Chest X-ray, PA view. Patient: 46 years old, sex F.
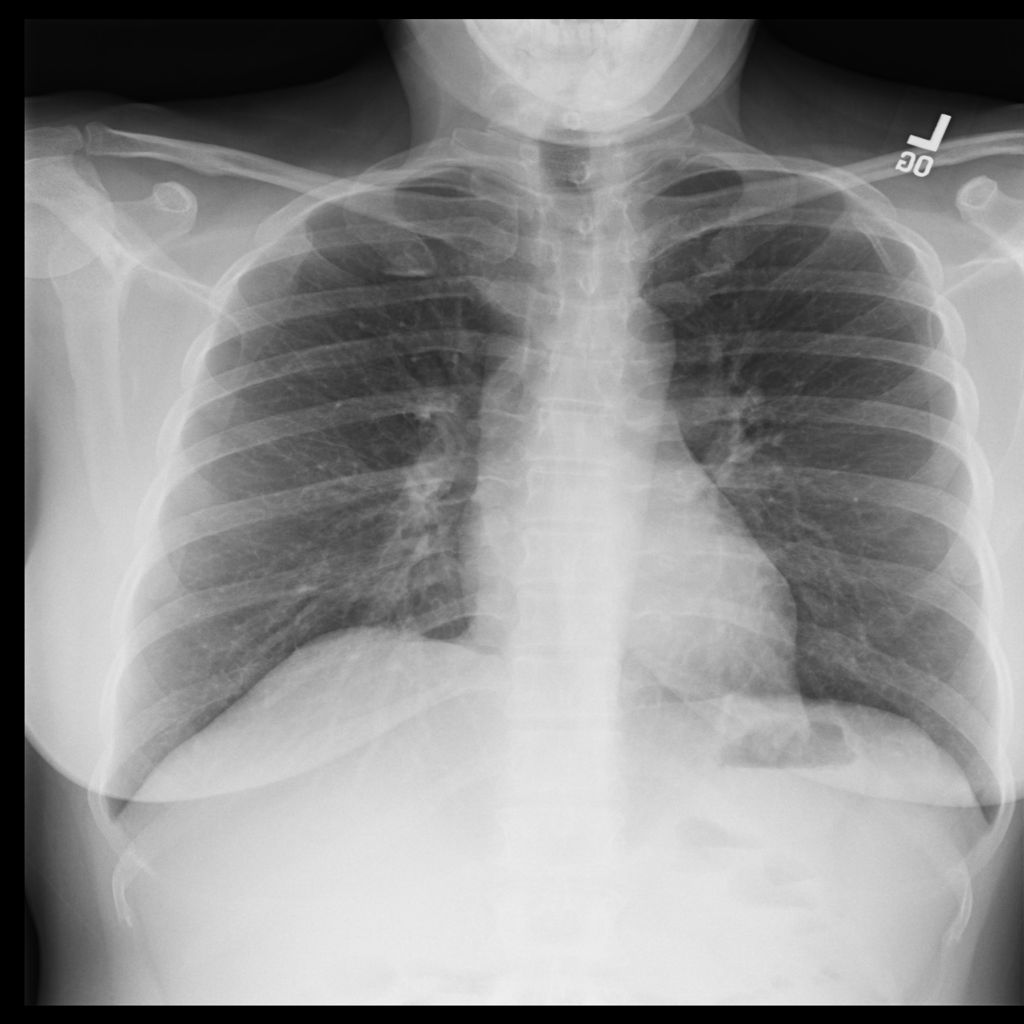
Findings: No Finding